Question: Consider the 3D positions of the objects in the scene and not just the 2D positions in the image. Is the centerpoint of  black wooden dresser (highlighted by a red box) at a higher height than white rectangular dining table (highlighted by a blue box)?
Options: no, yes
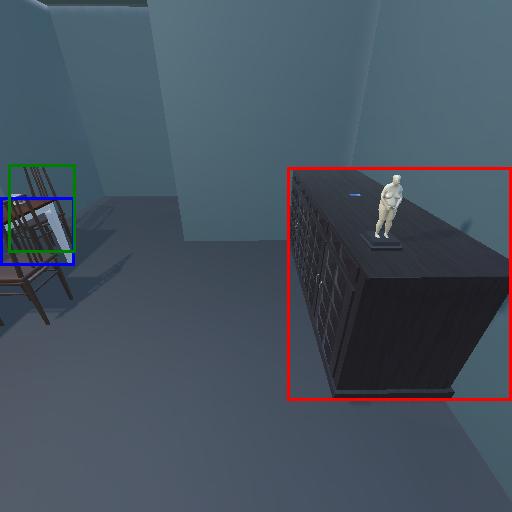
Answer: no